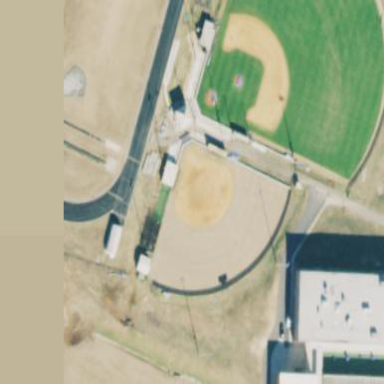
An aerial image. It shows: Baseball pitch for leisure and sports activities.